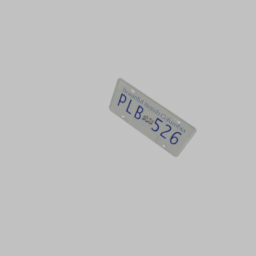
Label: mechanical